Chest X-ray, PA view. Patient: 65 years old, sex F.
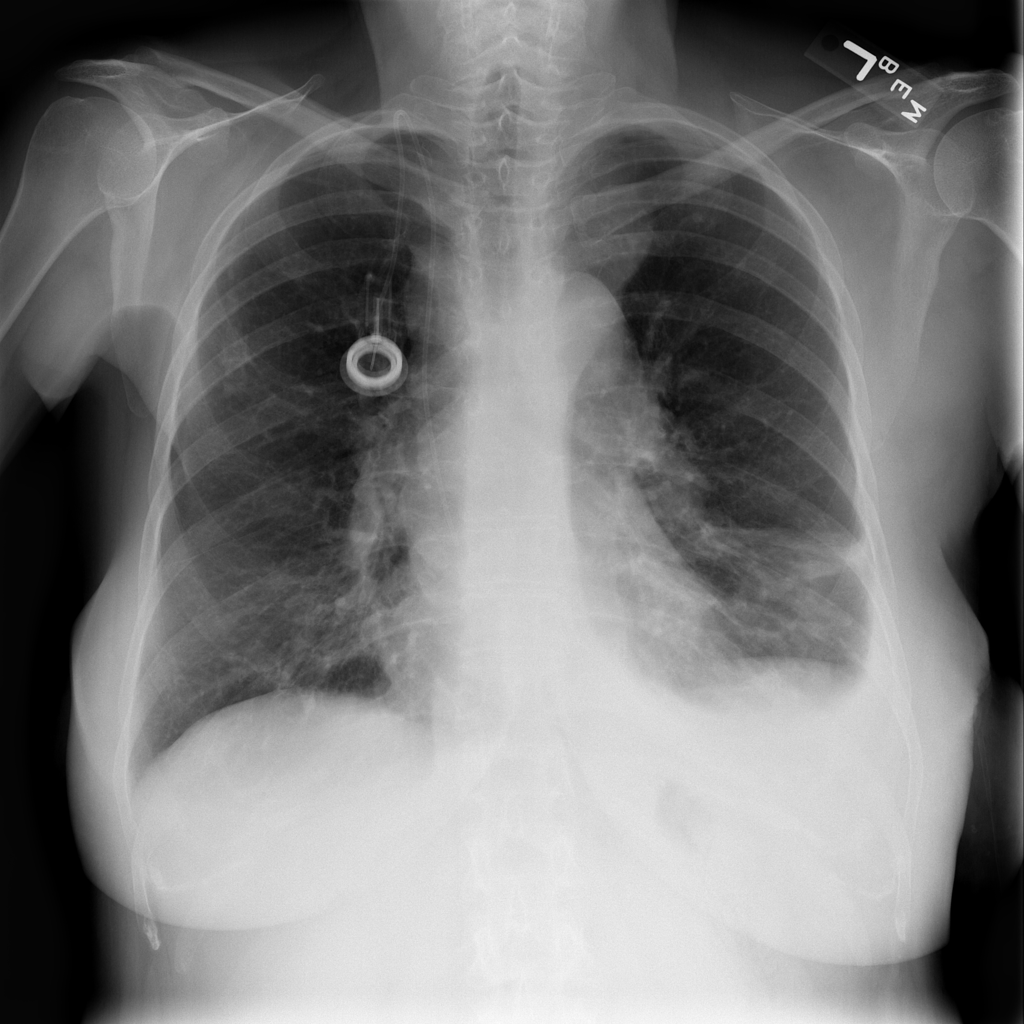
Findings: No Finding